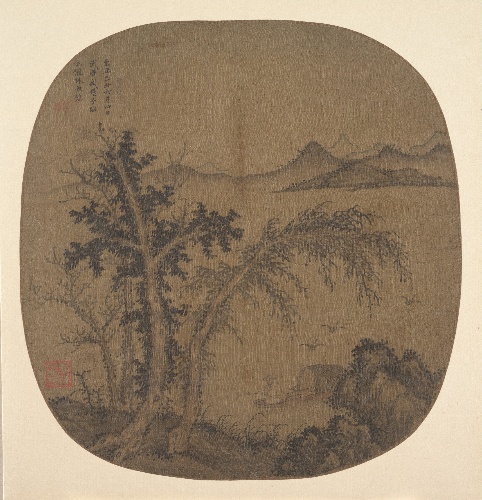
Title: 元    盛懋    秋林漁隱圖    團扇|Recluse Fisherman, Autumn Trees
Artist: Sheng Mao
Artist bio: Chinese, active ca. 1310–1360
Date: dated 1349
Object type: Fan mounted as an album leaf
Classification: Paintings
Medium: Fan mounted as an album leaf; ink and color on silk
Culture: China
Period: Yuan dynasty (1271–1368)
Dimensions: Image: 10 1/2 × 13 1/4 in. (26.7 × 33.7 cm)
Department: Asian Art
Credit line: Ex coll.: C. C. Wang Family, Purchase, Florance Waterbury Bequest and Gift of Mr. and Mrs. Nathan Cummings, by exchange, 1973
Accession year: 1973
Repository: Metropolitan Museum of Art, New York, NY
Tags: Landscapes|Men|Fishing|Trees